Question: I have an issue with a select box on a website that is being browsed by iPad. The select box is within a jquery dialog that is being hidden/shown with jQuery. The dialog that contains the select box is hidden when the user first hits the page. There is a trigger that the user can click to open the dialog containing the select box, but as soon as the dialog is shown iPad automatically opens up it's native select box UI instead of waiting until the user touches it. Any ideas? Here is the site and an image of the layout. <URL>.
I would add the code for this but I'm thinking it's most likely a bug of some sorts iPad has with jQuery.

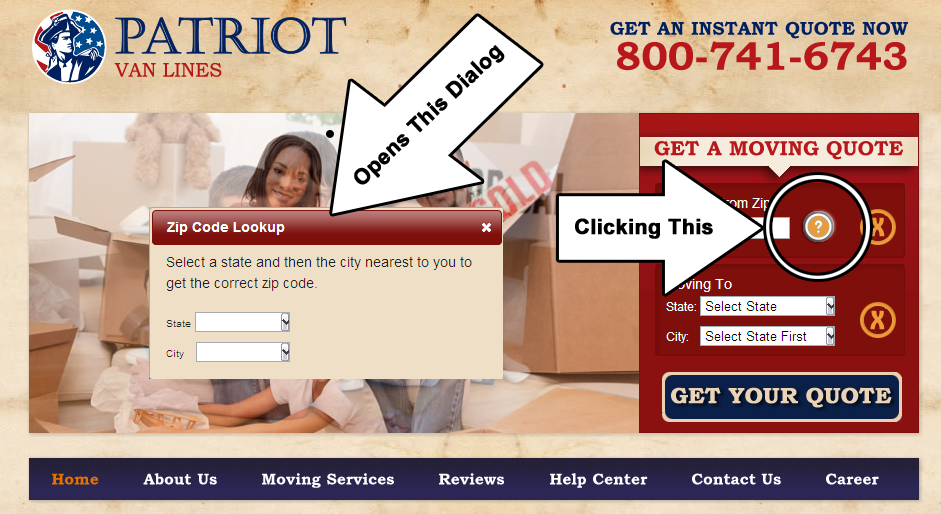
Answer: ihave not worked that closely with the IOS myself but I am wondering if this little hack would help it. you add an attribute on the select 'disabled="disabled"' and remove the attribute using jquery when your image is clicked on.